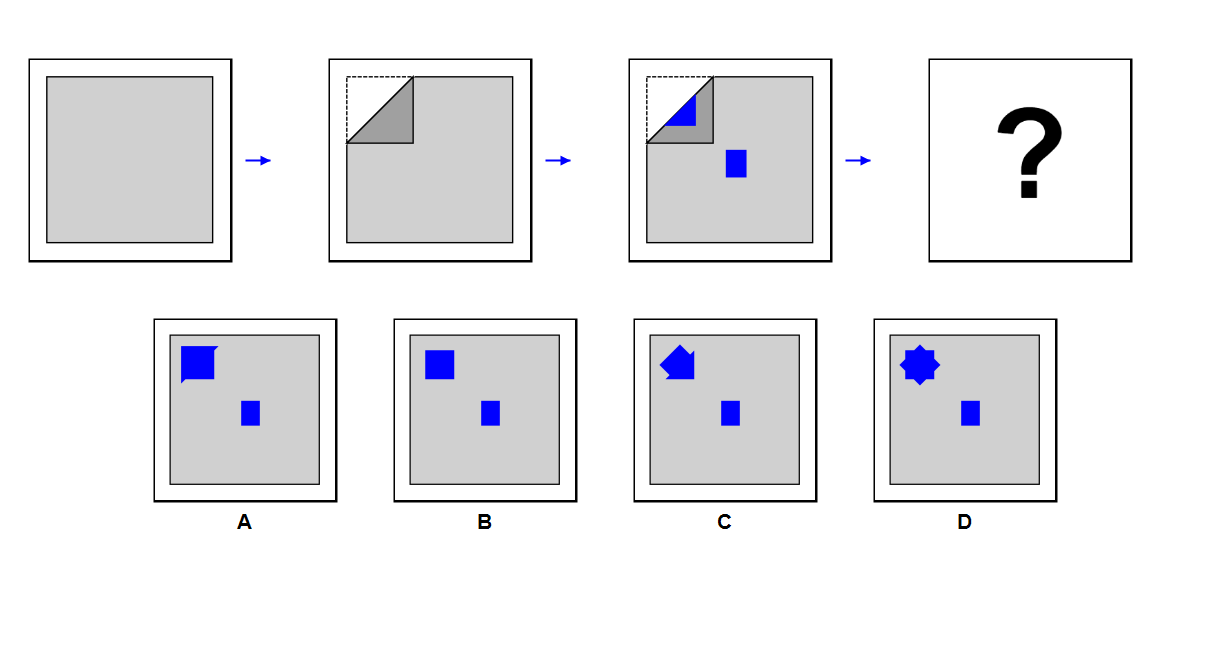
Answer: B